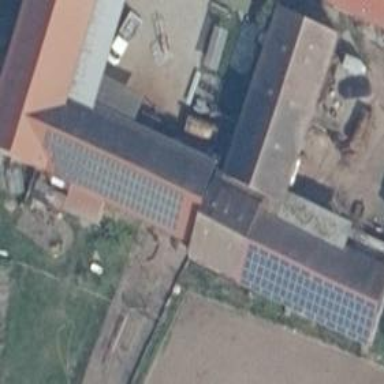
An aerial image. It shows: Small solar photovoltaic panel used as generator to produce electricity.